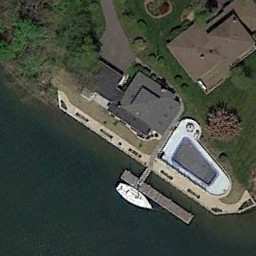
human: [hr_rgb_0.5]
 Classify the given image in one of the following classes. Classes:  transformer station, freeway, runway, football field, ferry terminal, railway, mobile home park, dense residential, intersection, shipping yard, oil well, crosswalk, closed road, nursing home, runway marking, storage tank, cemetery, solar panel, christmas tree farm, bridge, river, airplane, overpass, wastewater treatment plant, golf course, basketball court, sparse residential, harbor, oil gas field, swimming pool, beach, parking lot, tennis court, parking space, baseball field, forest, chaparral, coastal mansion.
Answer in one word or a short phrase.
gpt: ferry terminal